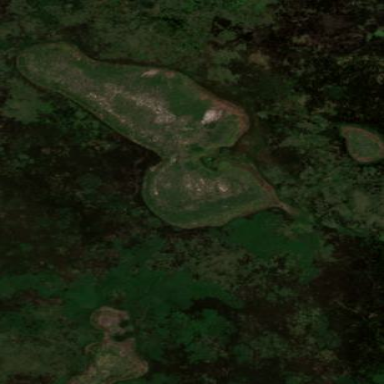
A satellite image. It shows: Island covered with scrub vegetation.